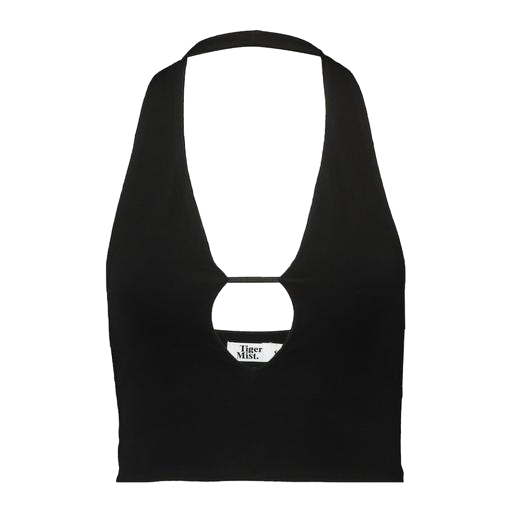
black keyhole crop top, black cutaway cropped tank, black kayla plunge halter crop top, white background